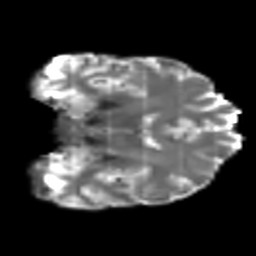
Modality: T2w
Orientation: coronal
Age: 18
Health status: ill
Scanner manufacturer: philips
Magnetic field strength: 3 T
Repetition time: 9 s
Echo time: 0.127 s